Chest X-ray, AP view. Patient: 38 years old, sex F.
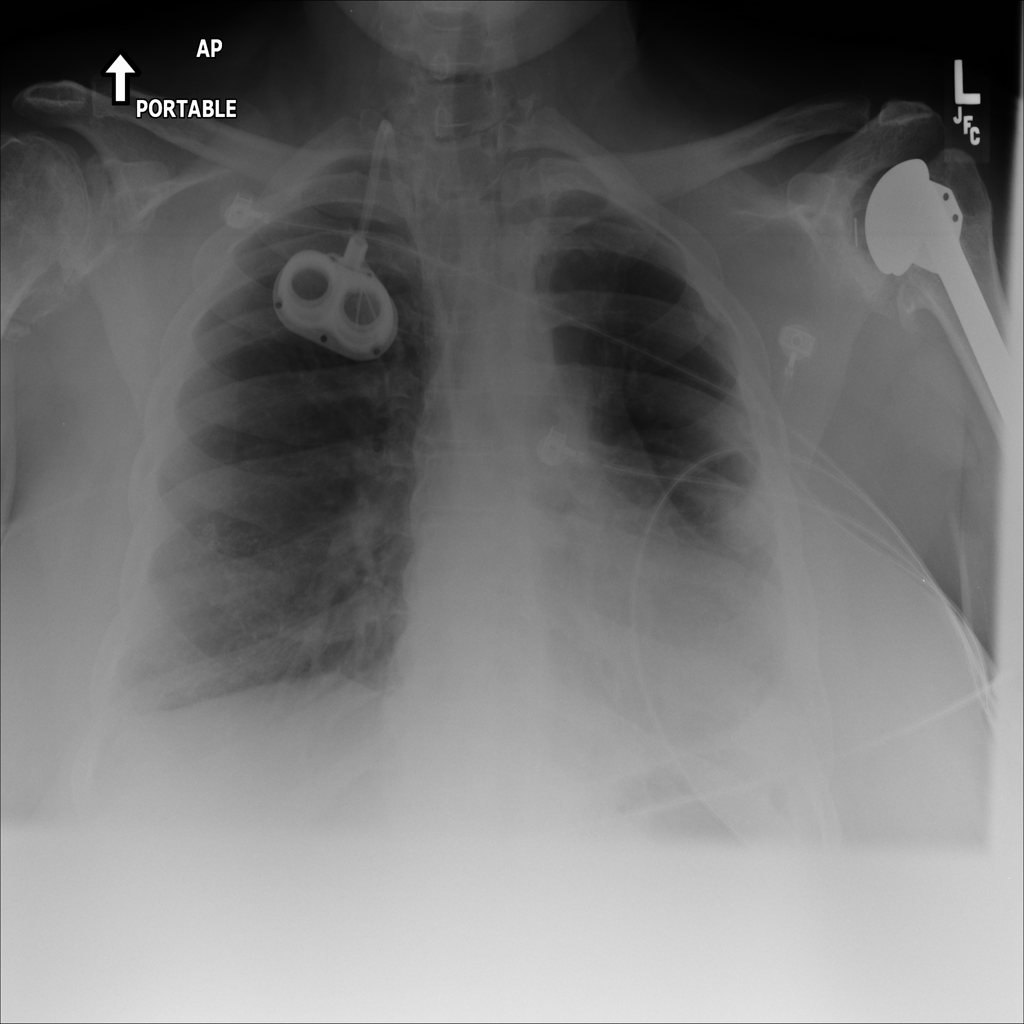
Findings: Cardiomegaly, Effusion